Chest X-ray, PA view. Patient: 20 years old, sex F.
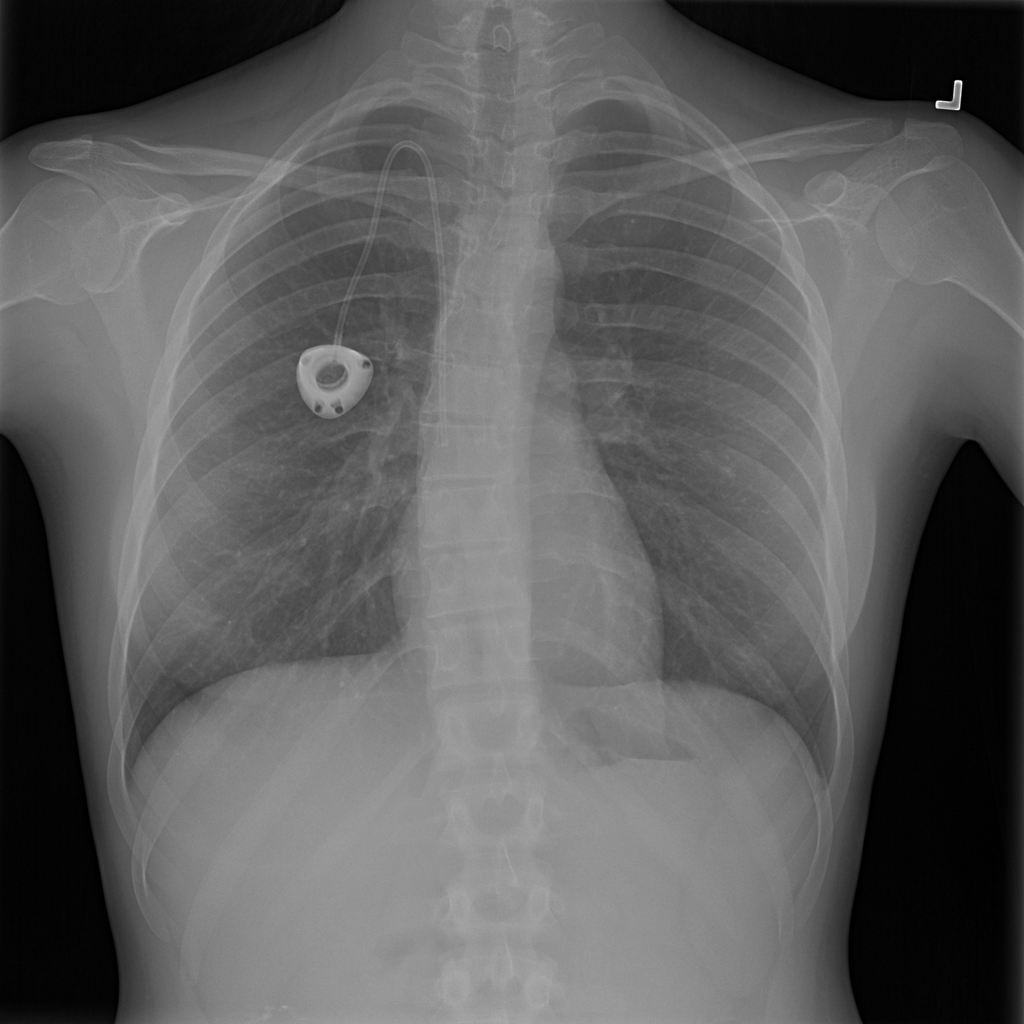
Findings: No Finding